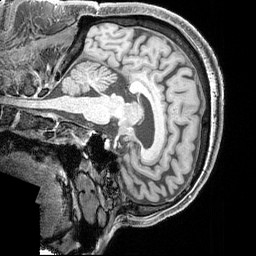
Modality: T1w
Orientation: sagittal
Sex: male
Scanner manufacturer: siemens
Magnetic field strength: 3 T
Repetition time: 2.3 s
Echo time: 0.00226 s